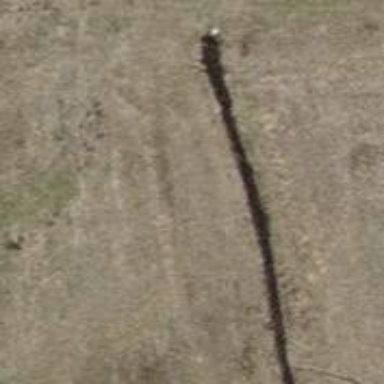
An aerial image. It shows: Ditch in the surroundings.